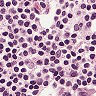
Metastatic tissue present: no